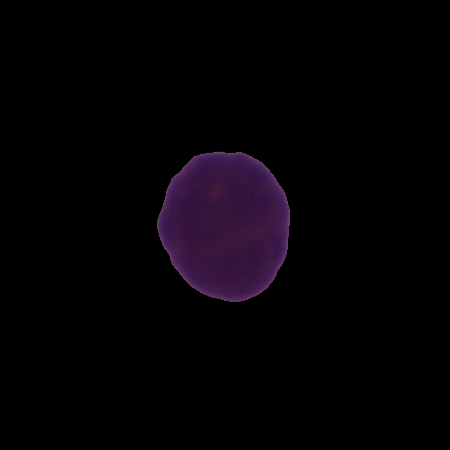
Label: healthy